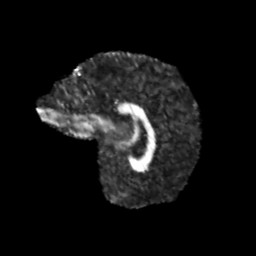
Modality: FA
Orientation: sagittal
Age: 11
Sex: male
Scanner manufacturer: siemens
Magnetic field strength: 3 T
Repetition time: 3.8 s
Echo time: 0.07 s